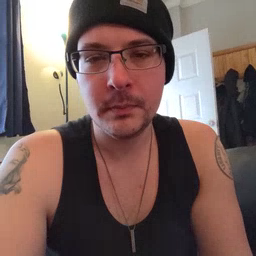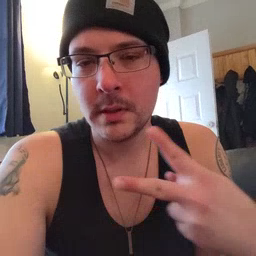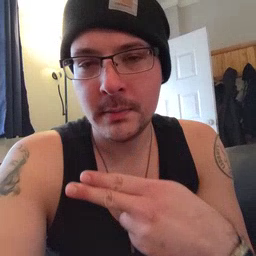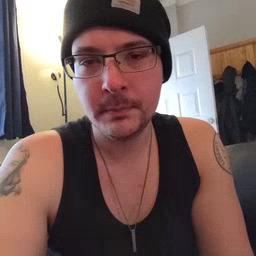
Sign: cut